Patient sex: M
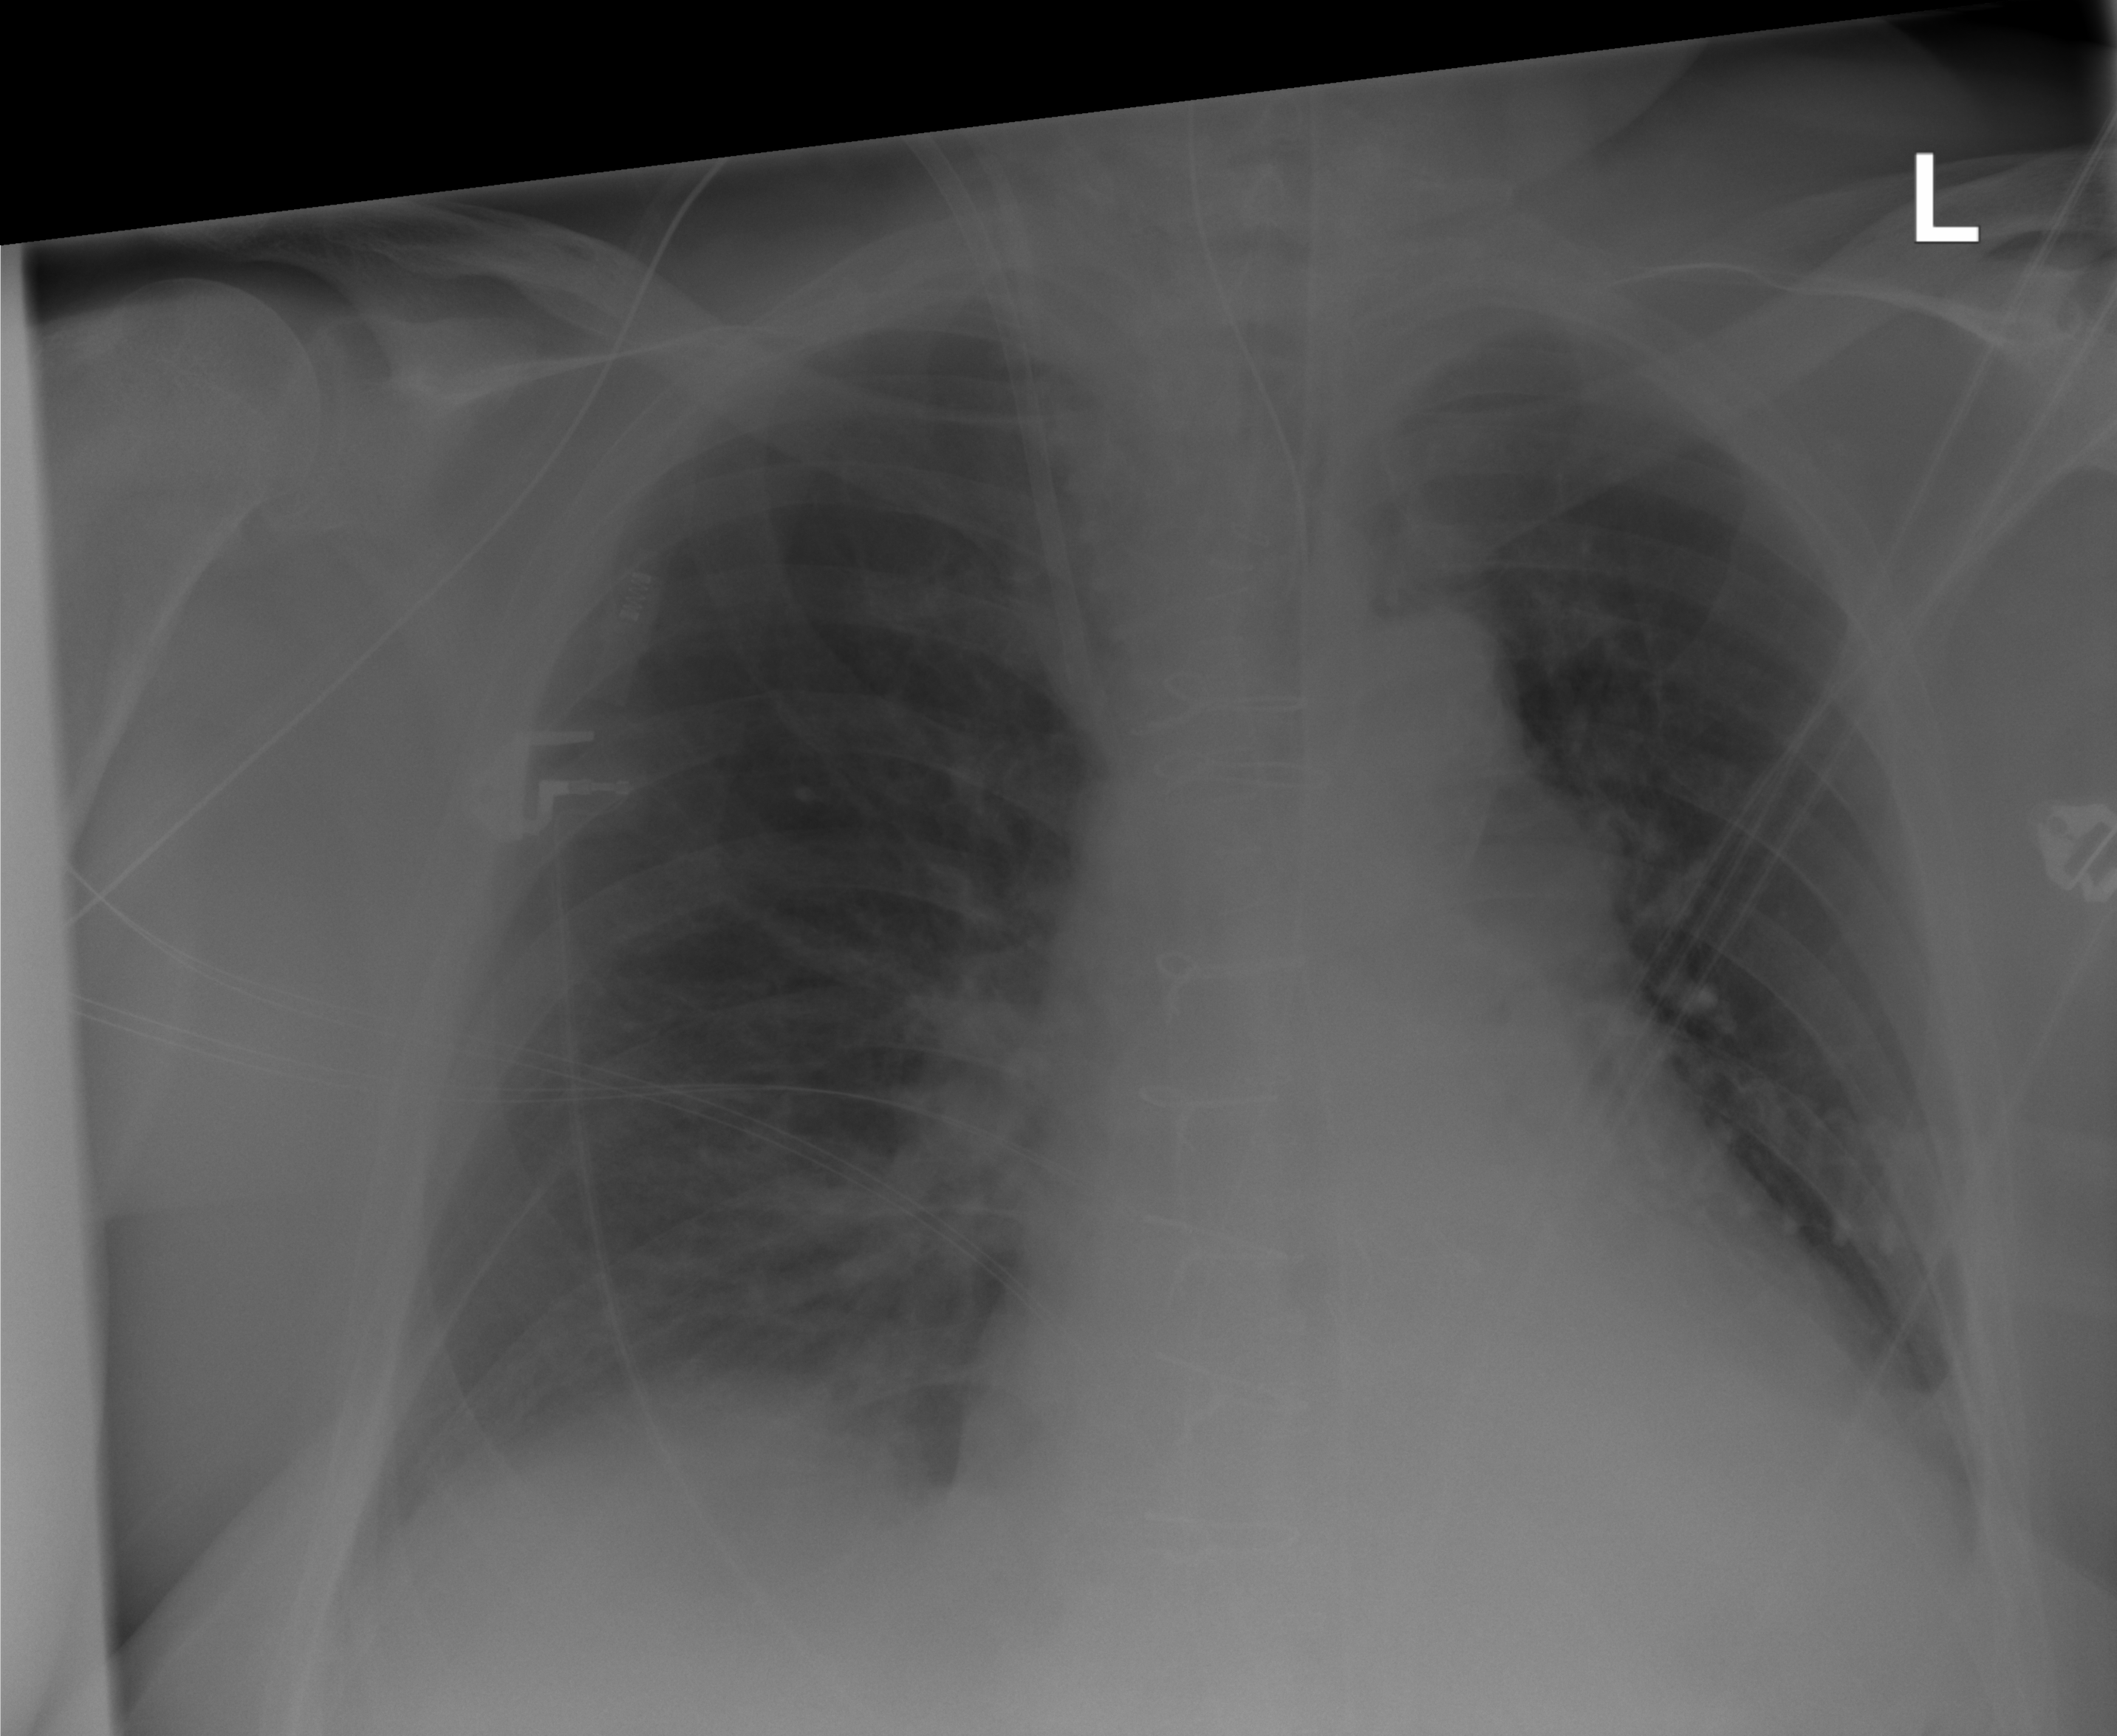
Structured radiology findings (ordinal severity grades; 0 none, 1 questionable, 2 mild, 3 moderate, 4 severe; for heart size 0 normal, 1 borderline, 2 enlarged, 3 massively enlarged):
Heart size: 1
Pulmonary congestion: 0
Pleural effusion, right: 0
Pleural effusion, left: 2
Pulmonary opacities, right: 0
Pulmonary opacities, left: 0
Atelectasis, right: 0
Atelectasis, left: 0